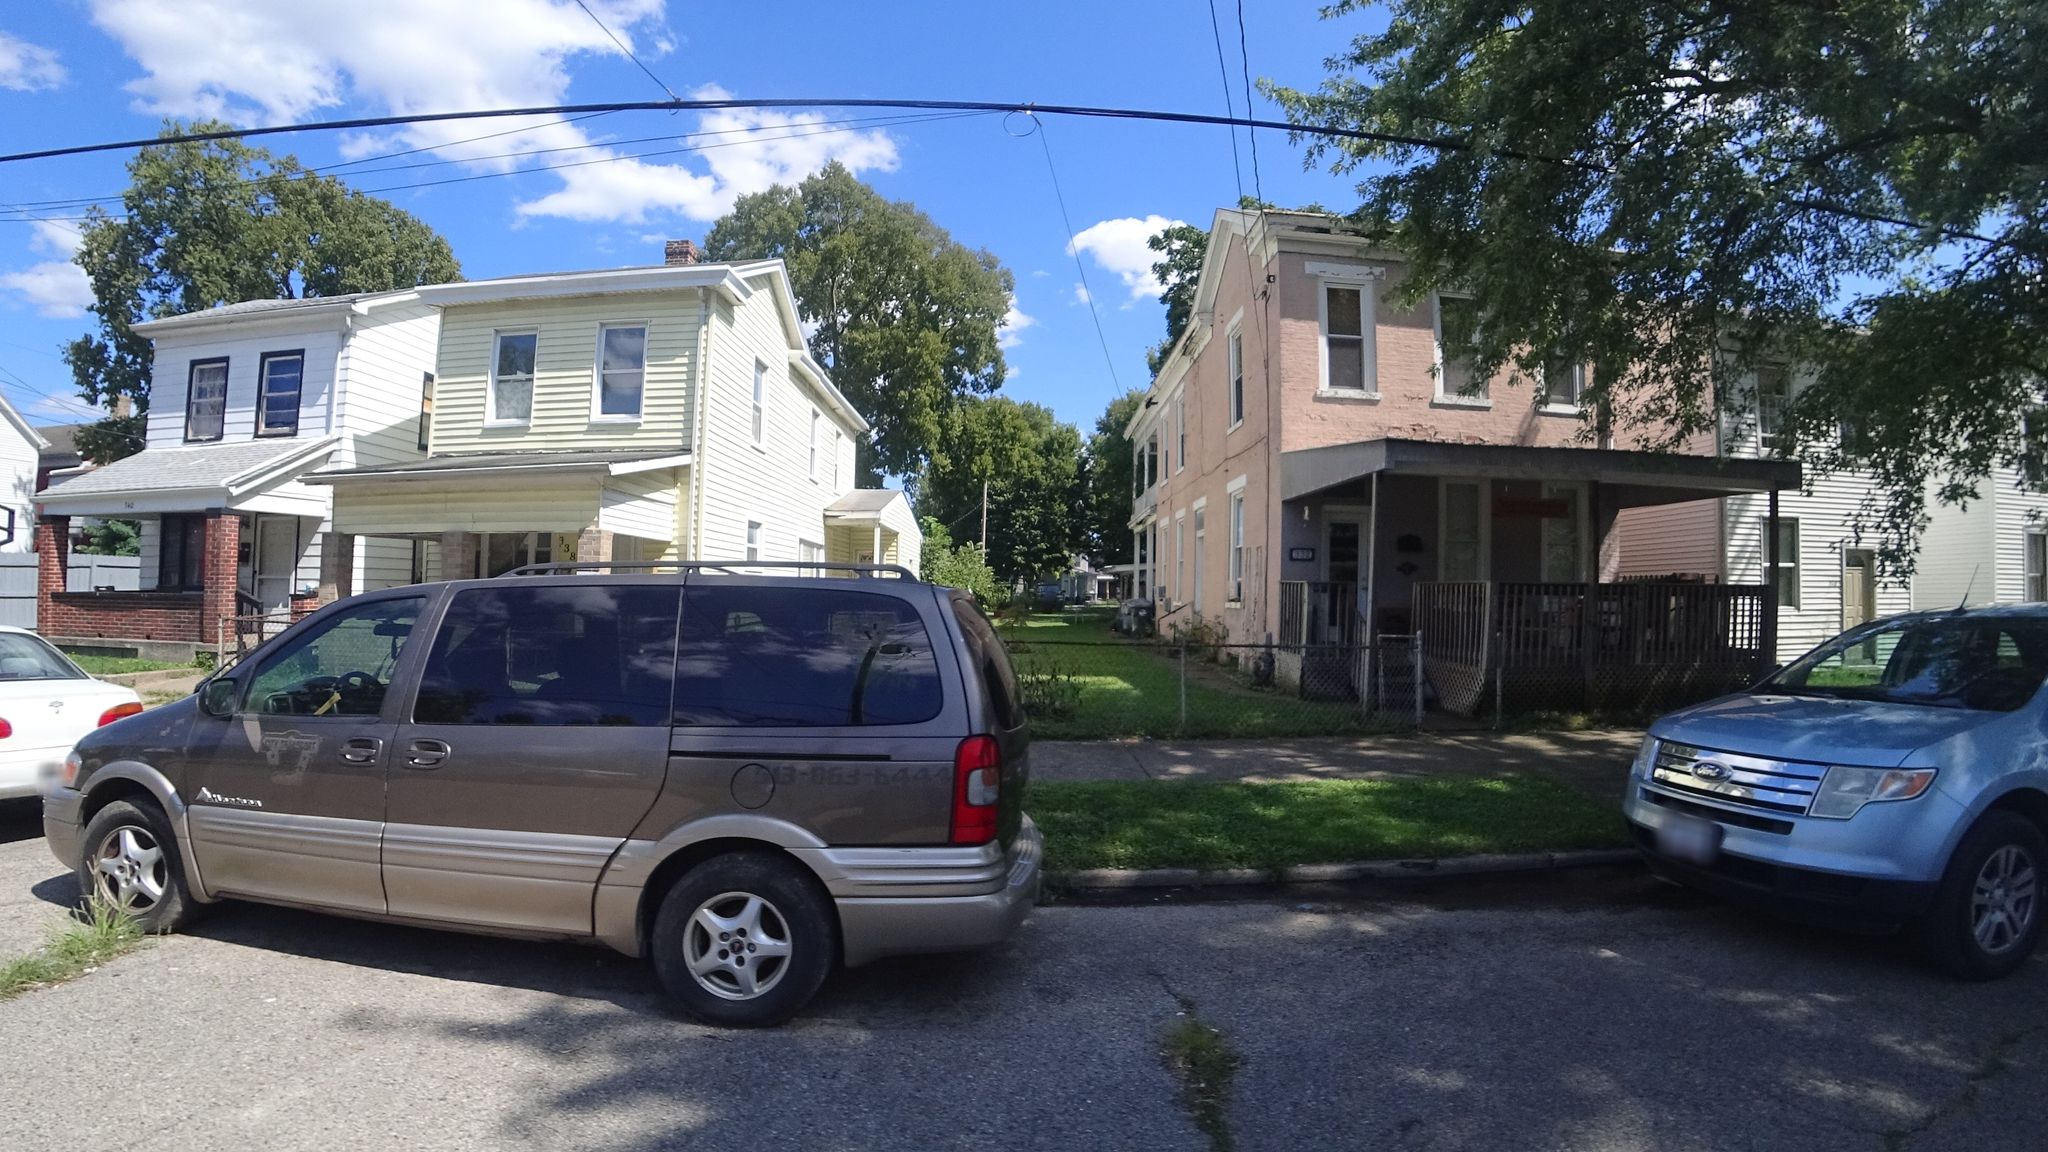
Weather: clear
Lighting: day
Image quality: good
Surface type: walking surface
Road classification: residential
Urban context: dense urban cluster
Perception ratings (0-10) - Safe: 6.86, Lively: 7.52, Beautiful: 2.55, Boring: 6.66, Depressing: 3.85, Wealthy: 6.31